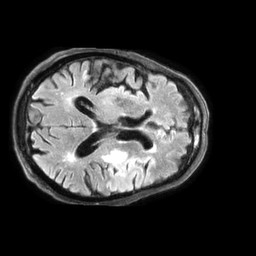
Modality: FLAIR
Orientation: axial
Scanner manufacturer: philips
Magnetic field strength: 3 T
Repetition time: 4.8 s
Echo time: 0.34 s